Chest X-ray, PA view. Patient: 48 years old, sex F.
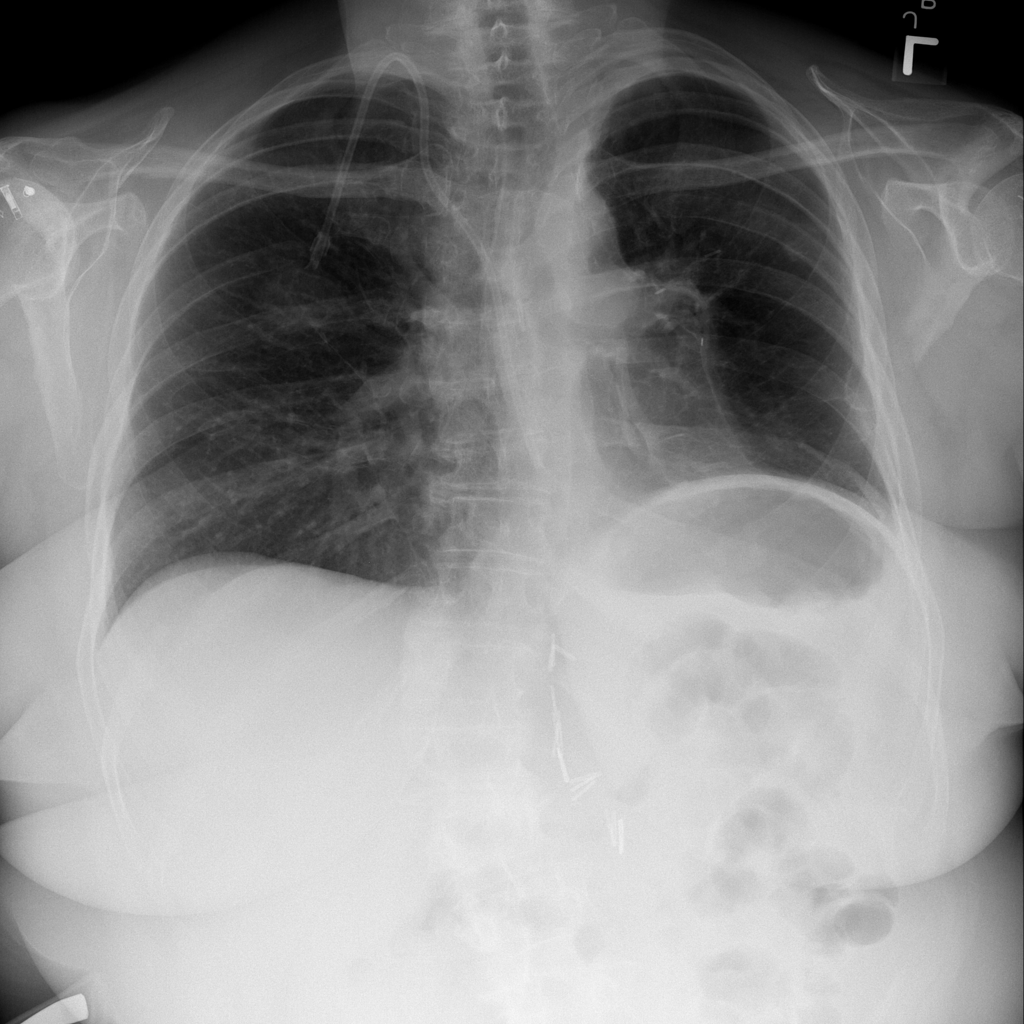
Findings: No Finding